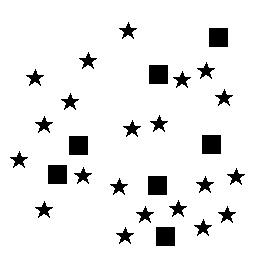
Squares: 7
Triangles: 0
Stars: 21
Total shapes: 28